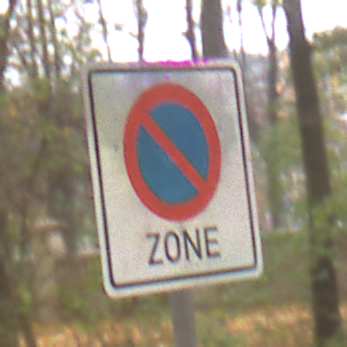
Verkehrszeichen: BeginnEingeschraenktesHalteverbotZone
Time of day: Midday
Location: Outdoor (Nature)
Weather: Overcast
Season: NotSpecified
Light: Natural